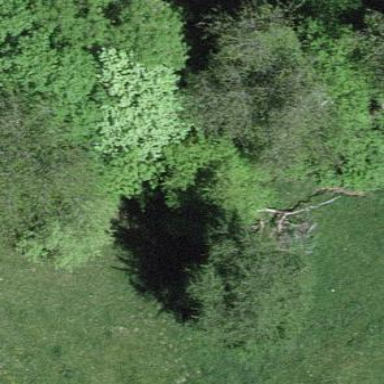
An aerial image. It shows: Forest area.